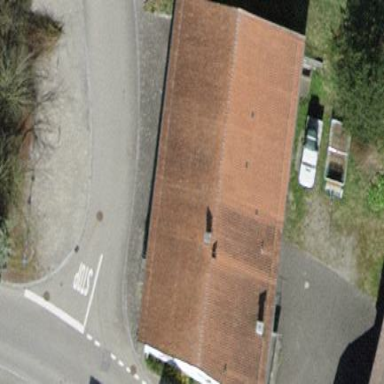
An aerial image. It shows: Farm building with gabled roof.